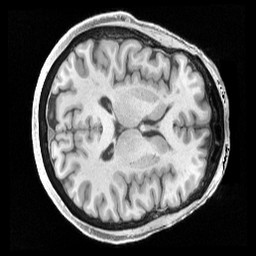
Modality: T1w
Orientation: axial
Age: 72
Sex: female
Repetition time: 2.4 s
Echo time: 0.00222 s